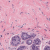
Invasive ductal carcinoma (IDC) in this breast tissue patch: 0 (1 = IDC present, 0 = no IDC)